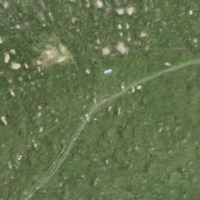
EUNIS habitat code: 26
Species observed at this site:
Tussilago farfara